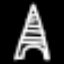
Label: The Eiffel Tower